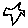
Label: star